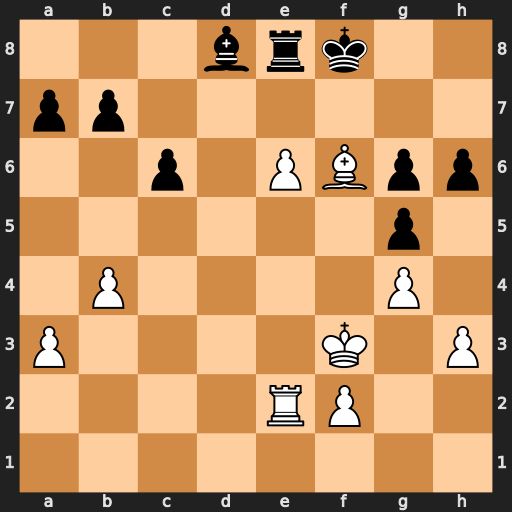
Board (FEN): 3brk2/pp6/2p1PBpp/6p1/1P4P1/P4K1P/4RP2/8
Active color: w
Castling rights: -
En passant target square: -
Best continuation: Bxd8 Rxd8 e7+